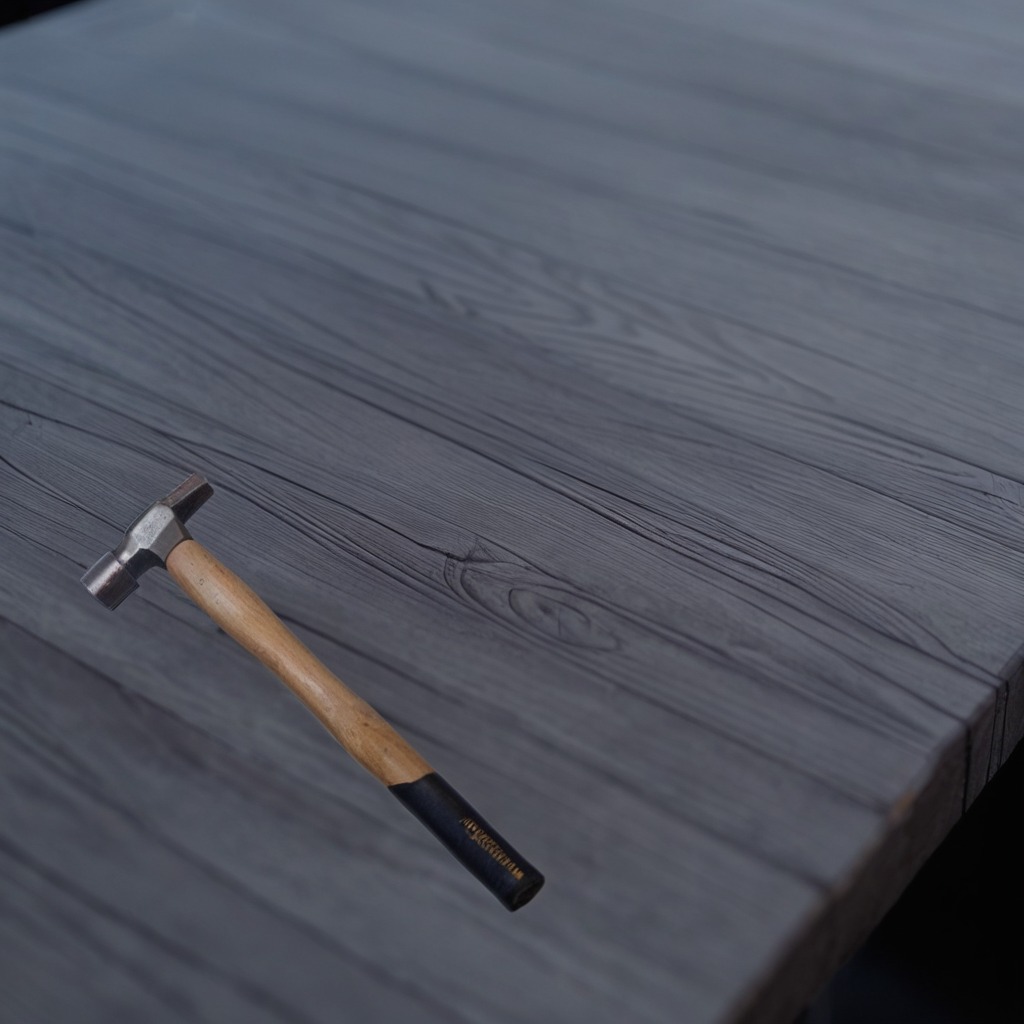
A hammer is lying on the old table with faint burn marks in a small garage at twilight.